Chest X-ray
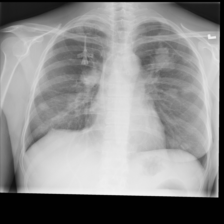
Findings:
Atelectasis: negative
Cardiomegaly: negative
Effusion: negative
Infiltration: negative
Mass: negative
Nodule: positive
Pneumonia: negative
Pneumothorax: negative
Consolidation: negative
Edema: negative
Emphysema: negative
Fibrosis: negative
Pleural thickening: negative
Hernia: negative